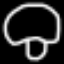
Label: mushroom